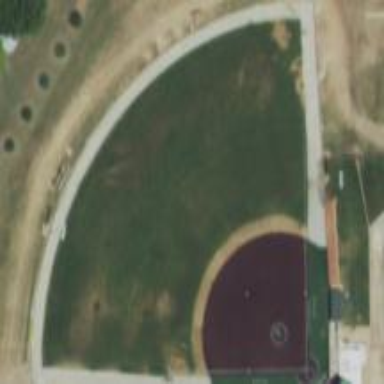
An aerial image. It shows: Baseball pitch for leisure land activities.